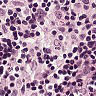
Metastatic tissue present: no